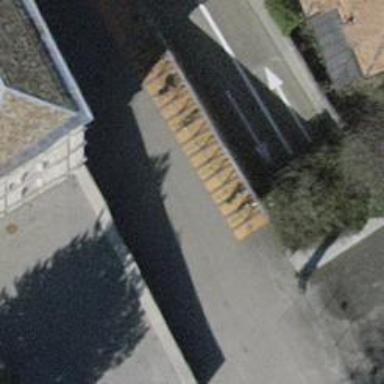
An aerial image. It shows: Bicycle parking area with stands.